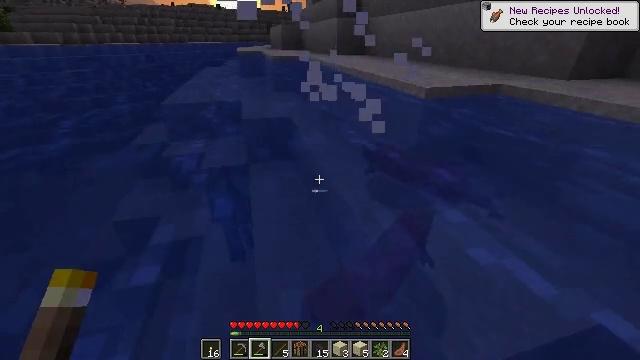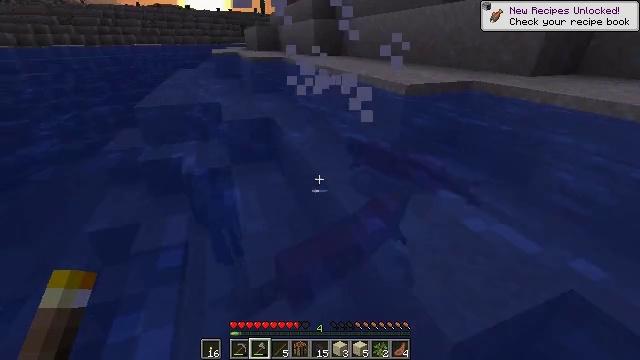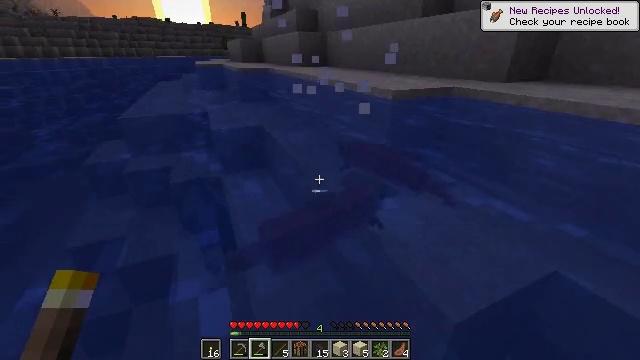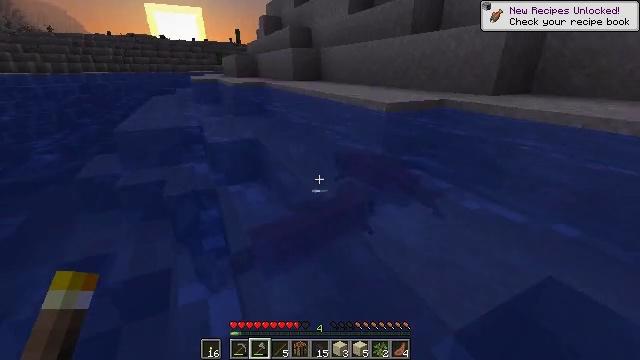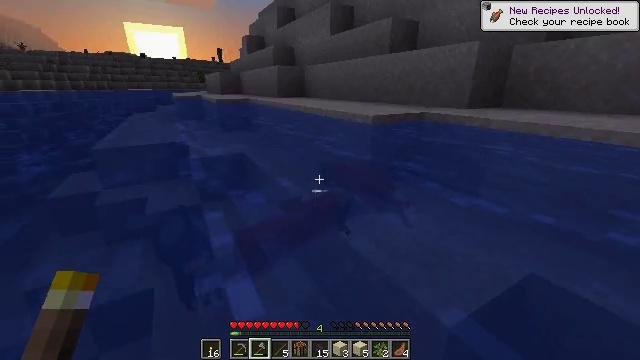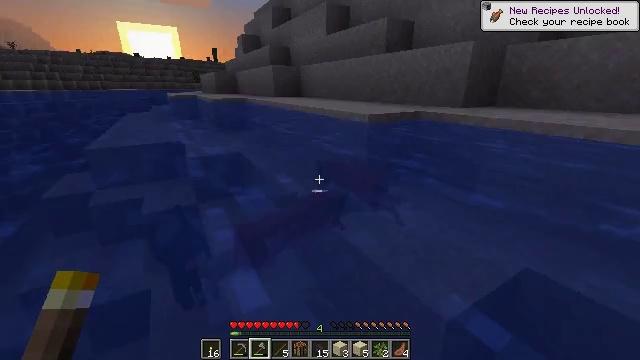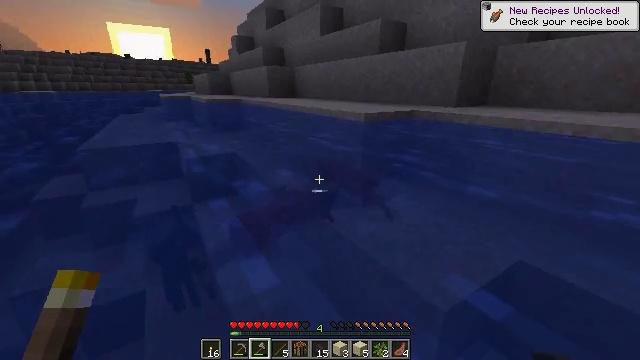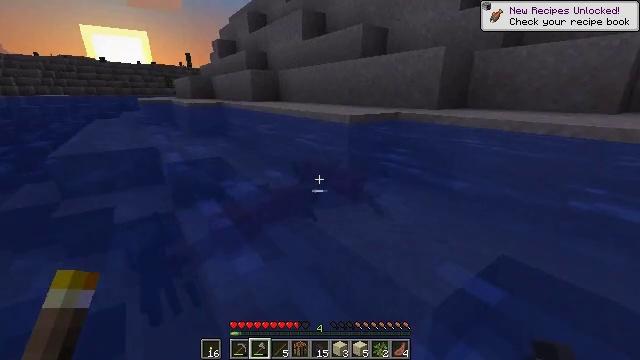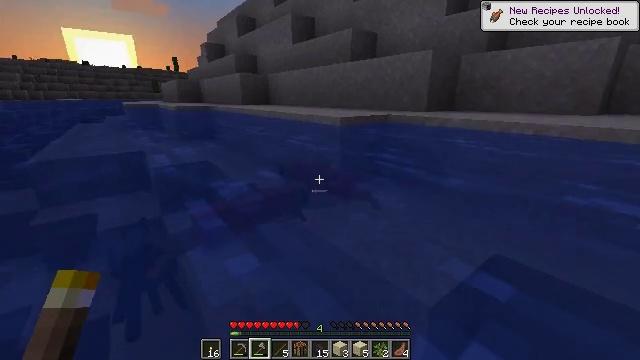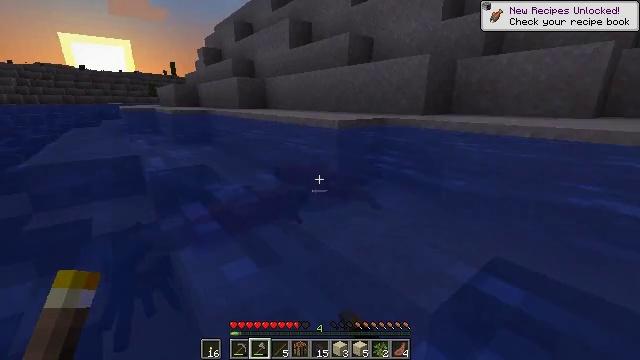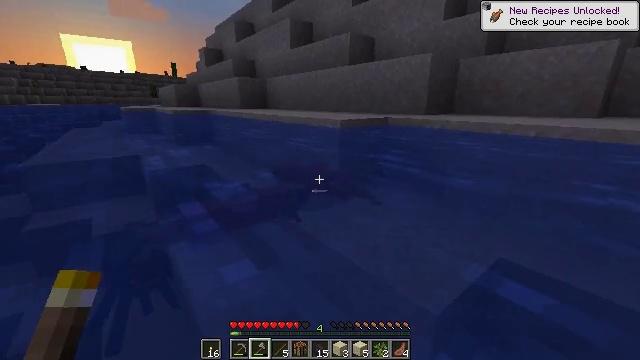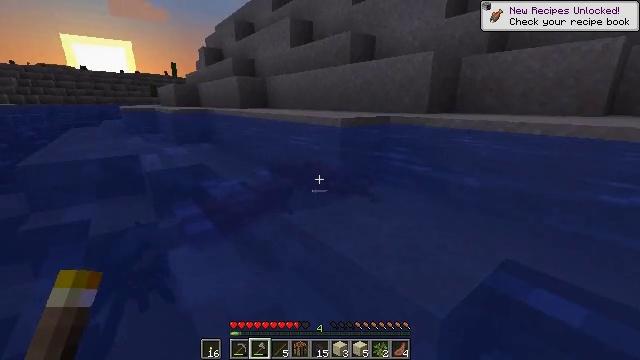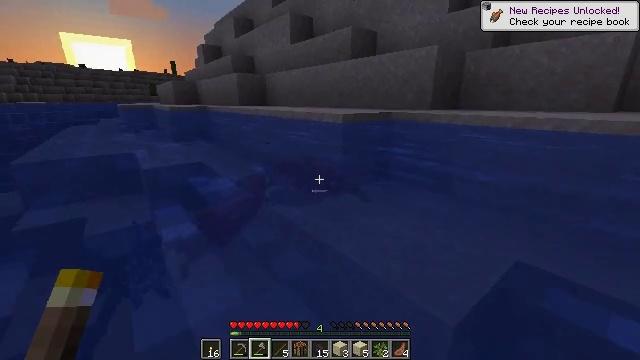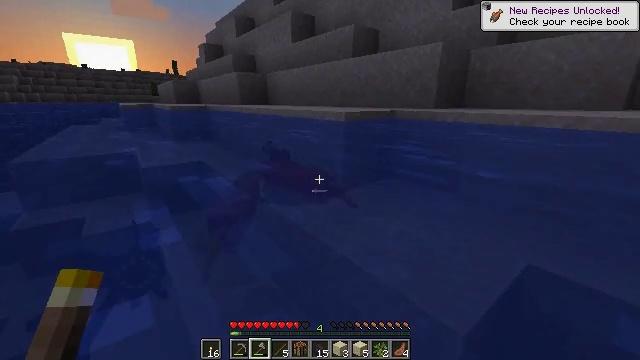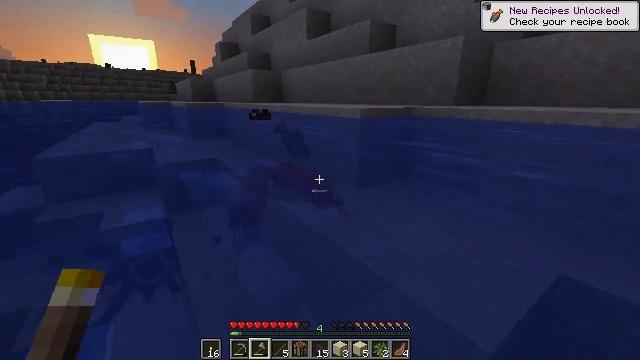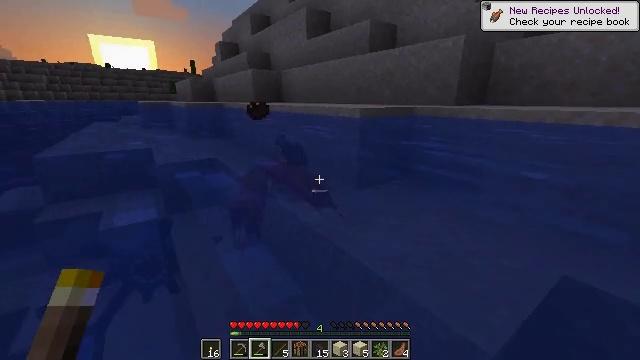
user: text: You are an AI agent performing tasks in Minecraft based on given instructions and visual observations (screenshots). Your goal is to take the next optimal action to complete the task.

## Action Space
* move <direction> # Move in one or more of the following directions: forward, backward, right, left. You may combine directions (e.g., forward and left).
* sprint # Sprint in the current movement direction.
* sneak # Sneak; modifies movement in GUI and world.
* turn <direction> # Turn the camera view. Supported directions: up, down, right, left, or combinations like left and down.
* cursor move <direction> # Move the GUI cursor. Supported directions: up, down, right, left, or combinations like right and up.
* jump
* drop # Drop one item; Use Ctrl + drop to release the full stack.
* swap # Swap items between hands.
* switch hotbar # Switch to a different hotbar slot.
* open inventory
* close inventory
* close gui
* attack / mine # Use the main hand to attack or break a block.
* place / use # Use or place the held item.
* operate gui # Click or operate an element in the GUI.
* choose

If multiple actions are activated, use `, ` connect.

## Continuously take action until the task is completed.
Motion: motion action
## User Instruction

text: Hunt fish.
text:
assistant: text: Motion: turn right
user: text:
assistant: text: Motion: turn right and up
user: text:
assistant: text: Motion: turn right and up
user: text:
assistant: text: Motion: turn right and up
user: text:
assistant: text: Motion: no_op
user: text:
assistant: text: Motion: move forward, turn right
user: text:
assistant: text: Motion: move forward, turn right
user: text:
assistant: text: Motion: move forward, turn right, attack / mine
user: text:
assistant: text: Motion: move forward, attack / mine
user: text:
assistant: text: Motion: move forward
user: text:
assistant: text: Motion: move forward, attack / mine
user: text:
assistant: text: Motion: move forward, attack / mine
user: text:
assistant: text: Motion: move forward, attack / mine
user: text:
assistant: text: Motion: move forward, turn left
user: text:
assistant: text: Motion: move forward
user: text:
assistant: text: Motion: move forward, attack / mine
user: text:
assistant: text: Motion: move forward, attack / mine
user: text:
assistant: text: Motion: move forward, turn left, attack / mine
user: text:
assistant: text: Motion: move forward, turn left
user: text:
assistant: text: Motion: move forward, turn left, attack / mine
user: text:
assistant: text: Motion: move forward, attack / mine
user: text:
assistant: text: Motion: move forward, turn left, attack / mine
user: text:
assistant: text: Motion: move forward and move left, turn left and up
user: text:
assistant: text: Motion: move forward and move left, turn down, attack / mine
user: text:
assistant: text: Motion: attack / mine